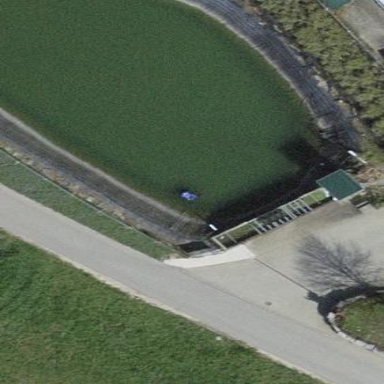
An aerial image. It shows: Pond with natural water.